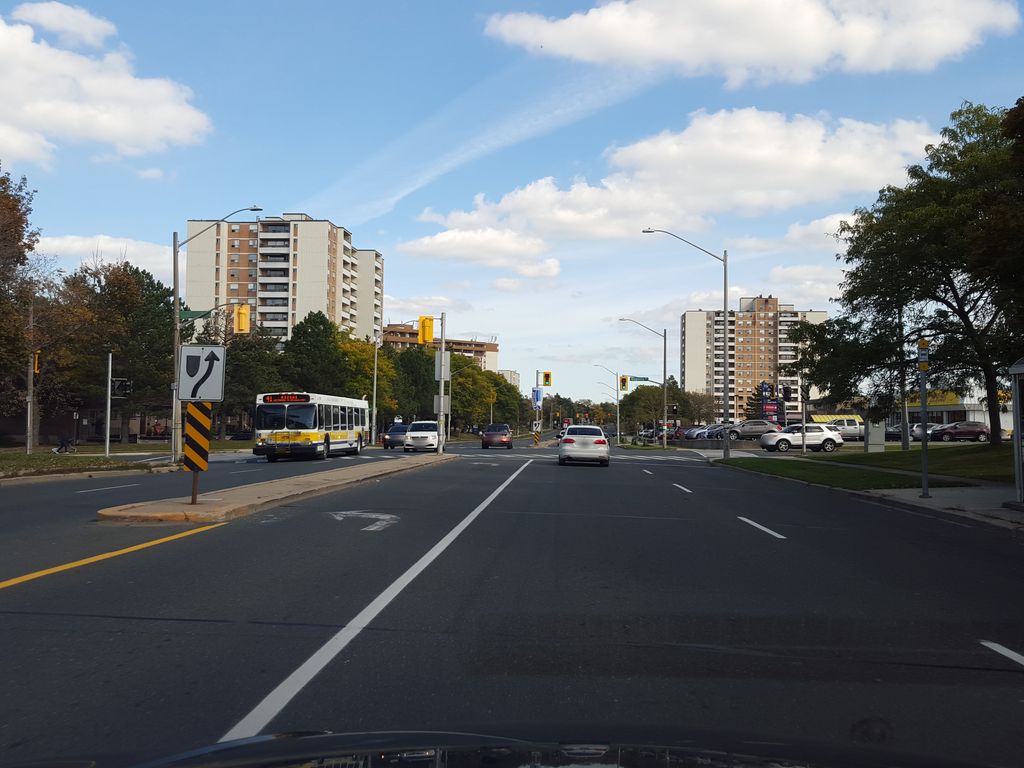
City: hamilton